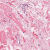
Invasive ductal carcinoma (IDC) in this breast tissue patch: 0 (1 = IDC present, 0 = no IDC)